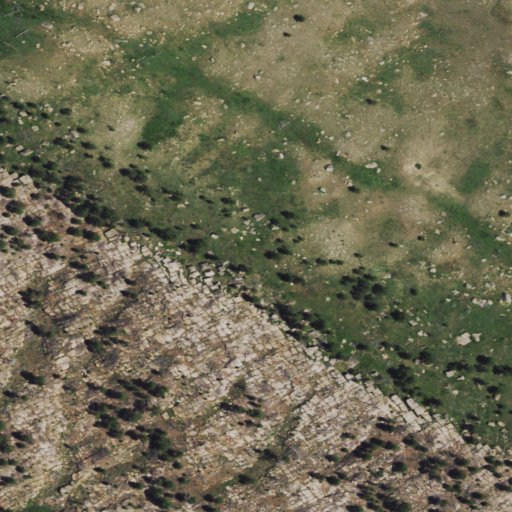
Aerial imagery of mountain in Wyoming named Coal Mountain containing shrub, grassland, and deciduous forest